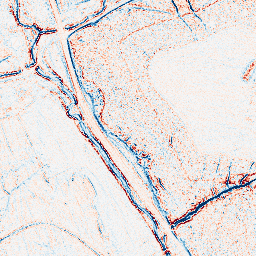
Category: edge_preserving
Decomposition family: bilateral
Decomposition parameters: d: 5
sigma_color: 150
sigma_space: 75
Upsampling method: regularized
Upsampling parameters: scale: 2
lambda_reg: 0.001
Upsampling scale: 2